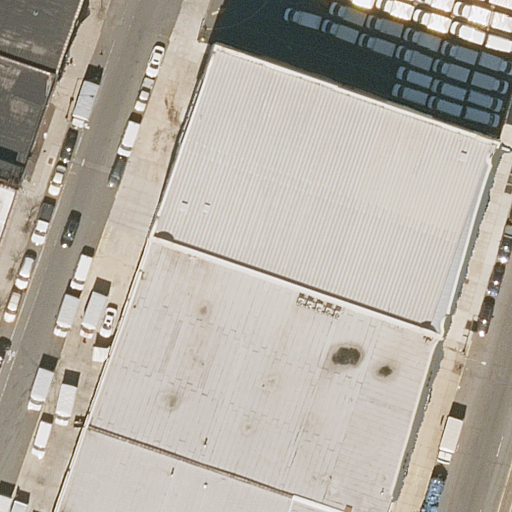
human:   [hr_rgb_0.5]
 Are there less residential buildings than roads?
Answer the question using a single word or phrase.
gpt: no

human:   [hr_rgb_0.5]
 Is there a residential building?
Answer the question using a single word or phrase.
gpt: yes

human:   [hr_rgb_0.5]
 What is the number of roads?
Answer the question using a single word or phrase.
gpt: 2

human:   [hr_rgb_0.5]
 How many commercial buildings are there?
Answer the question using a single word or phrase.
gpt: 0

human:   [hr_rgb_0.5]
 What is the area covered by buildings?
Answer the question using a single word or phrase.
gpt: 11963m2

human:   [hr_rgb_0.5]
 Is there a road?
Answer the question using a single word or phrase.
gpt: yes

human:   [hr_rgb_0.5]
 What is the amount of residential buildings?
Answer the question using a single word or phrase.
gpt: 5

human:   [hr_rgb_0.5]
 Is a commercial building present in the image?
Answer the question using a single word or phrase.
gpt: no

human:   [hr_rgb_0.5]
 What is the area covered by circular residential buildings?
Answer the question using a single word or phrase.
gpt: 0m2

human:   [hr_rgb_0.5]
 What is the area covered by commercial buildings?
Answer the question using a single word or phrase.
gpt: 0m2

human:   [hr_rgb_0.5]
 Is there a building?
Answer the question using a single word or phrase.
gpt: yes

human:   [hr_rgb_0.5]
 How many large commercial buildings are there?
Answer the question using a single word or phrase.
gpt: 0

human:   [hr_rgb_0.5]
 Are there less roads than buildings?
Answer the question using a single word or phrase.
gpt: yes

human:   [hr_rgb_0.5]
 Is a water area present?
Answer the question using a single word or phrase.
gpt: no

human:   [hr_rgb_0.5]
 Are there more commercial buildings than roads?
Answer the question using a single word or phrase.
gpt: no

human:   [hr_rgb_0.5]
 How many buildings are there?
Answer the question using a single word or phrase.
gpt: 5

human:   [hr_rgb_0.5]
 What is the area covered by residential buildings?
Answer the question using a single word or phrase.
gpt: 11963m2

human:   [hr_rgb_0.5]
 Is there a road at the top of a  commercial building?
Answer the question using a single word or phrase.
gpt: no

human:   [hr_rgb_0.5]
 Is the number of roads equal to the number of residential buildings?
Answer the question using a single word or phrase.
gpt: no

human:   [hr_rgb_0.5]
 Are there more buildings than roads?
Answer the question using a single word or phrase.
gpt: yes

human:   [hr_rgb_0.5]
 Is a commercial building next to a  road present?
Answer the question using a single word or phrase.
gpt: no

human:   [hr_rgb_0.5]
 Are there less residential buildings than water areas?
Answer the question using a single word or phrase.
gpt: no

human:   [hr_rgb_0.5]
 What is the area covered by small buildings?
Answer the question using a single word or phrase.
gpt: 15m2

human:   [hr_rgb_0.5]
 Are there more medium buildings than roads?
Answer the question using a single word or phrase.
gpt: no

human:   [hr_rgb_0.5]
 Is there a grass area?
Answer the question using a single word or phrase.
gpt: no

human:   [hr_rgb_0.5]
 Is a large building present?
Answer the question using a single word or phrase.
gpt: yes

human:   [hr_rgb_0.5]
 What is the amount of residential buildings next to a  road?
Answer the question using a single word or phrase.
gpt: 5

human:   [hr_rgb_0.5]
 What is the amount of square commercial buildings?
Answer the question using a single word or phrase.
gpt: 0

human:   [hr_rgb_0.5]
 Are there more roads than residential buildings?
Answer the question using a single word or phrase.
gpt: no

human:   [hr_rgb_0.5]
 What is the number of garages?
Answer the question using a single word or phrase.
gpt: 0

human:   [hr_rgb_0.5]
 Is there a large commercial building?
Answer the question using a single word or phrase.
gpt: no

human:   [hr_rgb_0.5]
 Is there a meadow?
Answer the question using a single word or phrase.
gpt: no

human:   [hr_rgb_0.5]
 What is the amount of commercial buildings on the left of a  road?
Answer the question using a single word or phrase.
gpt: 0

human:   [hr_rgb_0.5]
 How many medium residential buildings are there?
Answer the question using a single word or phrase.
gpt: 0

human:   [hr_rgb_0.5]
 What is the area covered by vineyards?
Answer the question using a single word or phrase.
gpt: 0m2

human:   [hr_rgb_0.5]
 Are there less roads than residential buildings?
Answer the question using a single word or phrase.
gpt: yes

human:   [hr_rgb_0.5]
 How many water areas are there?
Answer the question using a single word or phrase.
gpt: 0

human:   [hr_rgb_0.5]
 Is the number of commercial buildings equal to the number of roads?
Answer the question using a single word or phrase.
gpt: no

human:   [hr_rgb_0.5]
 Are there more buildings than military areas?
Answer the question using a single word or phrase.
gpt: yes

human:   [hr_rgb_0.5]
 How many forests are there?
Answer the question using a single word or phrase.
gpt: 0

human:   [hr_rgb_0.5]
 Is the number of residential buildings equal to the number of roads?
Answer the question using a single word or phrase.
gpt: no

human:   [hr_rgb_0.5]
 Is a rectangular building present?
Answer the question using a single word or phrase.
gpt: yes

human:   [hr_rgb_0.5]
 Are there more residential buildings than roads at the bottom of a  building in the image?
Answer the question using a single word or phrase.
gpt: yes

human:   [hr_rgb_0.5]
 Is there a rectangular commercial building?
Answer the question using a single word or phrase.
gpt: no

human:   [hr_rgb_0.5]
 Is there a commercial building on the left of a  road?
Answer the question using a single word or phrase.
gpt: no

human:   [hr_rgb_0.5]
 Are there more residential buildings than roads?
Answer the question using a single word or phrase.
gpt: yes

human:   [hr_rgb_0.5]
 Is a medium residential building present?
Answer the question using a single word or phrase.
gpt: no

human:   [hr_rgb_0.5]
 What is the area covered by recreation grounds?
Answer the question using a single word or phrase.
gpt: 0m2

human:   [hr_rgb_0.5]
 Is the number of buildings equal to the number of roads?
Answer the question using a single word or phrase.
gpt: no

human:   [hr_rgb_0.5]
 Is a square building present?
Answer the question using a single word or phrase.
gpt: no

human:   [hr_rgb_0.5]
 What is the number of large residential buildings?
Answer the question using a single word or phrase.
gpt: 4

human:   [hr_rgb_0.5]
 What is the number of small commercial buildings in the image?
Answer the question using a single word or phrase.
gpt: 0

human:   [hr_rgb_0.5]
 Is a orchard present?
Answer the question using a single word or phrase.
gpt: no

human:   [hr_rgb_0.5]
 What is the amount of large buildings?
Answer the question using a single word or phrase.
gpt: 4

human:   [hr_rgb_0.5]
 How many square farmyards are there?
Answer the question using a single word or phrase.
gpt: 0

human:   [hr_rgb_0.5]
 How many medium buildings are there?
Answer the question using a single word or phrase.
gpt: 0

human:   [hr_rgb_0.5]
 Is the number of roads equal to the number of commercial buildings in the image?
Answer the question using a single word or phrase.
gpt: no

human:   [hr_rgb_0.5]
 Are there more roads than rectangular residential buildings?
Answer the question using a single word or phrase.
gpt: no

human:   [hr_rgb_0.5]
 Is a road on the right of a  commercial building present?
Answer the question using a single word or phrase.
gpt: no

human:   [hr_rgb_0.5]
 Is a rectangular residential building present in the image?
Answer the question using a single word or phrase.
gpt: yes

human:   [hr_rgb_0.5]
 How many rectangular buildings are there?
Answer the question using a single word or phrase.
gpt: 3

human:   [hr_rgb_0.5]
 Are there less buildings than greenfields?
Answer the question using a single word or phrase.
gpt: no

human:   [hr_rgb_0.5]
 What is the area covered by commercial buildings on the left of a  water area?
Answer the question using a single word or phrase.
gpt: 0m2

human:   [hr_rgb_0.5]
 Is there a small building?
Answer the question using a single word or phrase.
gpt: yes